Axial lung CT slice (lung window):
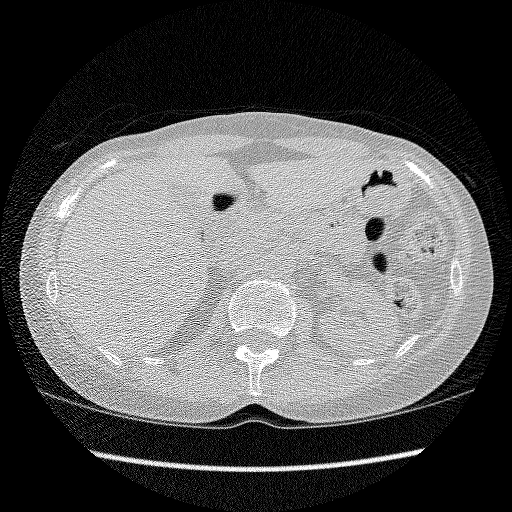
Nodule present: no